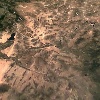
Label: land